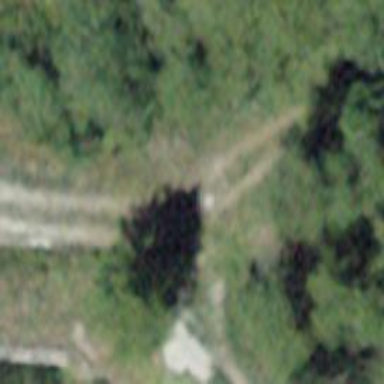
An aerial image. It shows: Gravel track with grade4 track type.